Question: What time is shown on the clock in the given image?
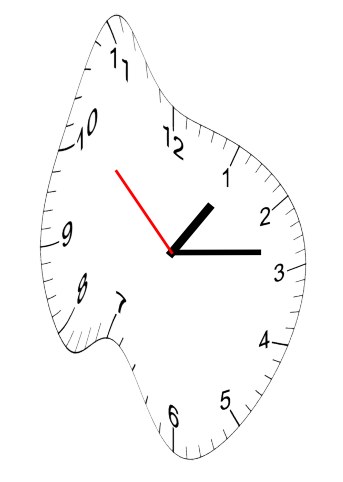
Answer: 01:13:52